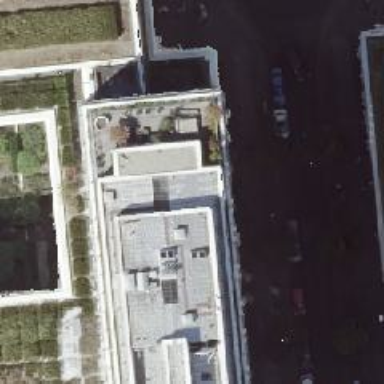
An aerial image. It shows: Hotel building with flat roof.